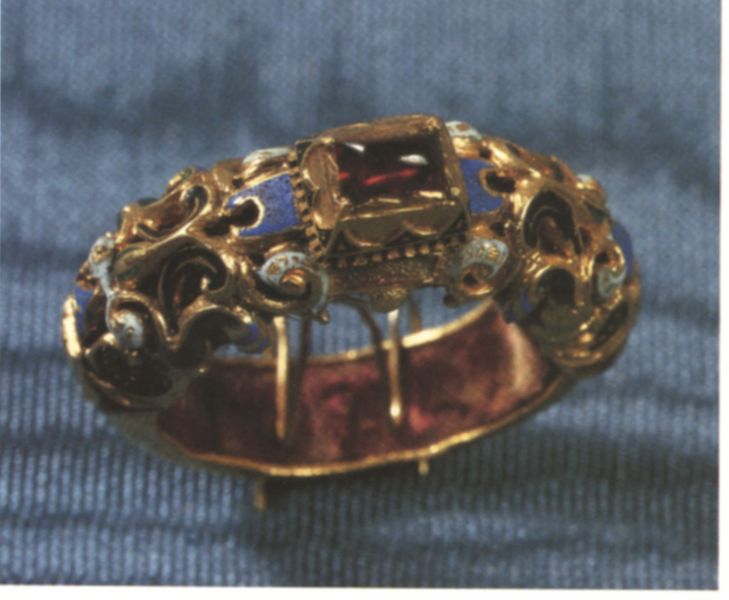
Titel: Rubinring
Institution: Florenz, Bargello
Schlagwörter: blau, weiß, schmuck, rot, tuch, ornament, stein, gold, stoff, decke, rund, schwer, violett, ornamente, verzierung, metall, ring, unscharf, foto, fotografie, kupfer, gravur, ausstellung, handwerk, firnis, mittelalter, edelstein, reflex, guss, spiralen, ausstellungsstück, fassung, viereck, rubin, edelmetall, prächtig, schmiedekunst, lapislazuli, goto, goldschmiede, protzig, protz, spirle